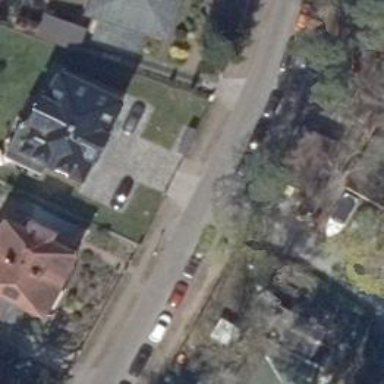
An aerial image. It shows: Asphalt road in residential area.